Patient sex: F
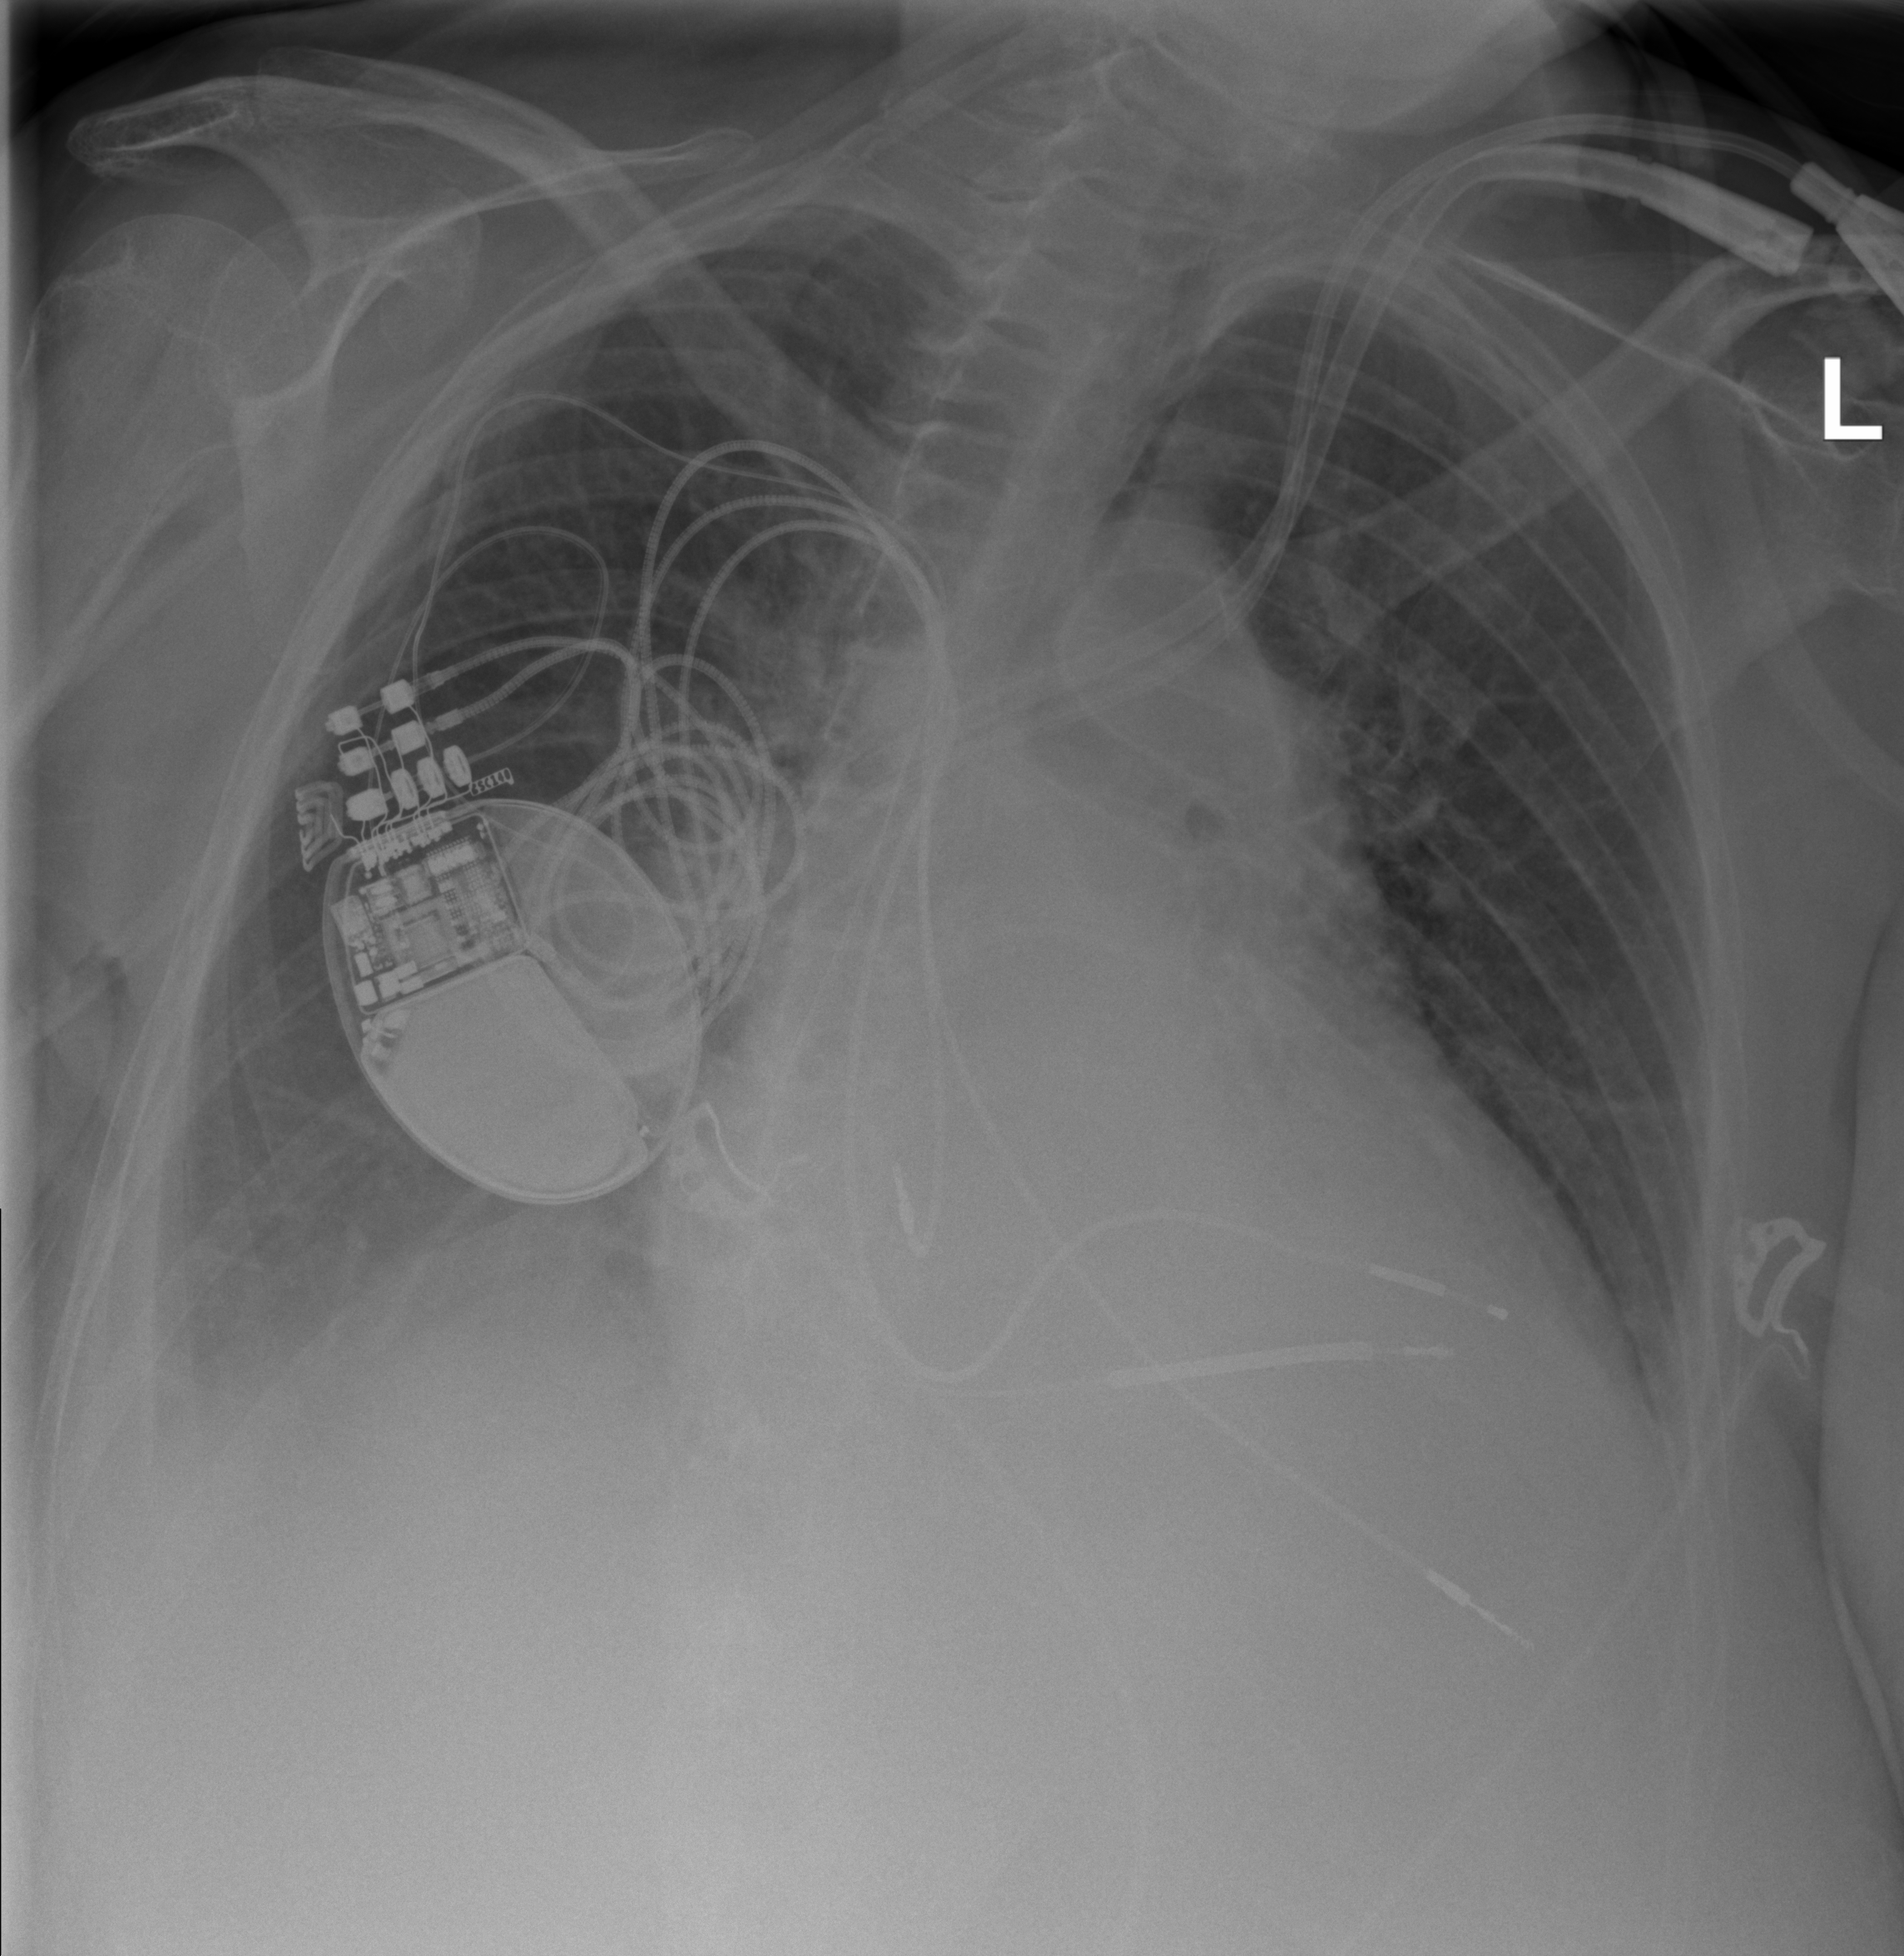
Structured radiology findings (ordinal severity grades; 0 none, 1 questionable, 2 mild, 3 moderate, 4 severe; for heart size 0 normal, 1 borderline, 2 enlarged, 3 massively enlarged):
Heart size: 2
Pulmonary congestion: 2
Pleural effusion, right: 2
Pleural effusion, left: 2
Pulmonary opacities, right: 0
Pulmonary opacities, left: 0
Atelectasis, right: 2
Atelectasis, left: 2